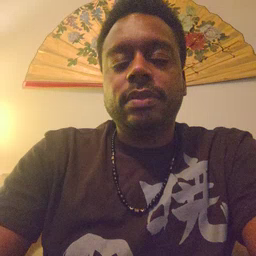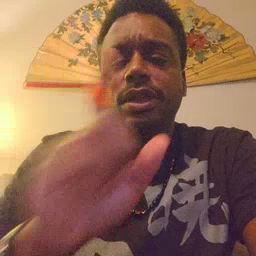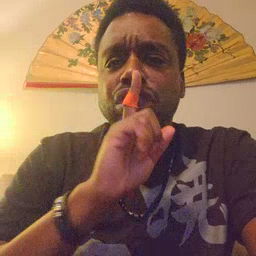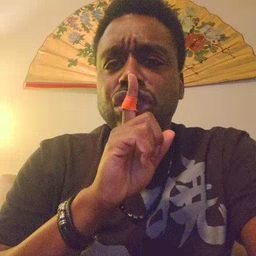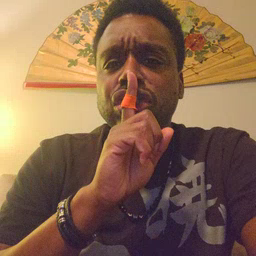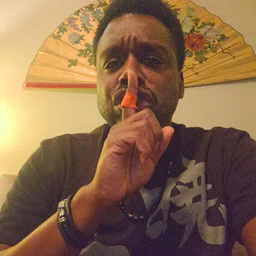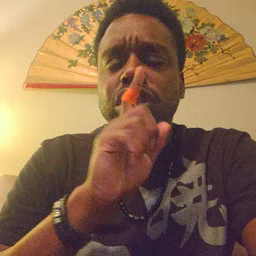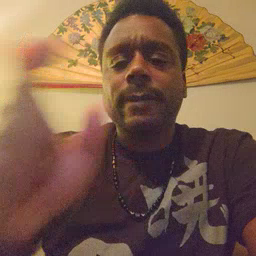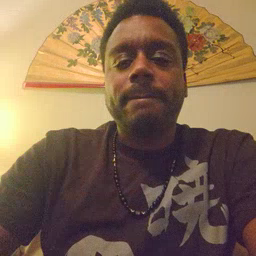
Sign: shhh